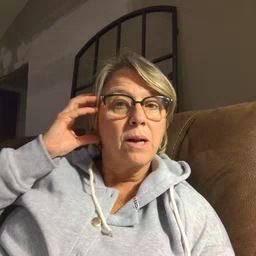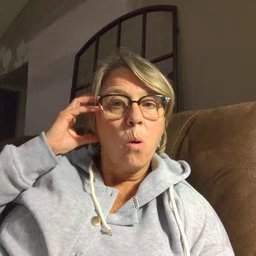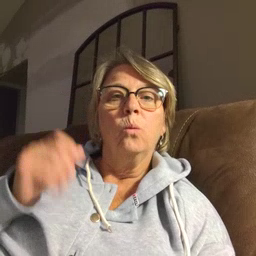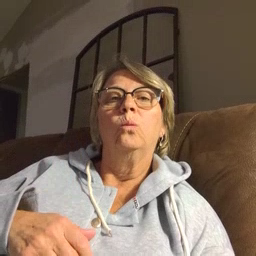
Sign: radio